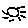
Label: sun